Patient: sex F, age 51
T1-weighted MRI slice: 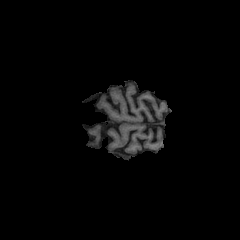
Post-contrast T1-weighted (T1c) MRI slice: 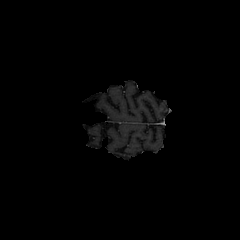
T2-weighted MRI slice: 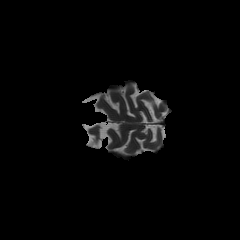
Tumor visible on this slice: no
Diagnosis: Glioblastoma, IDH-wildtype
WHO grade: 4